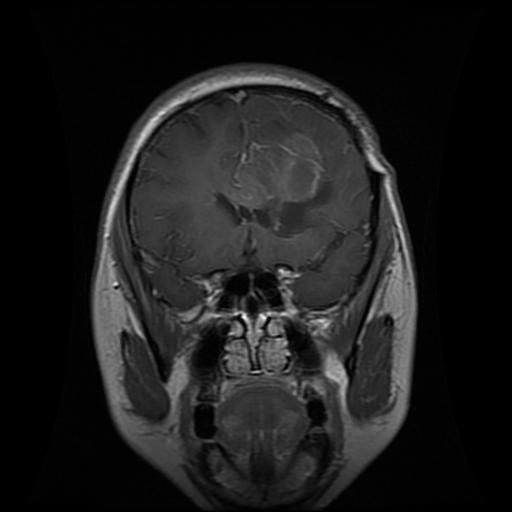
Label: glioma